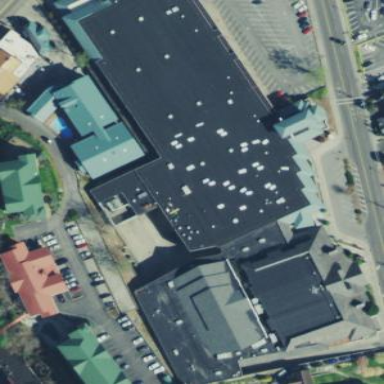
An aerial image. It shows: Attraction with flat grey roof.